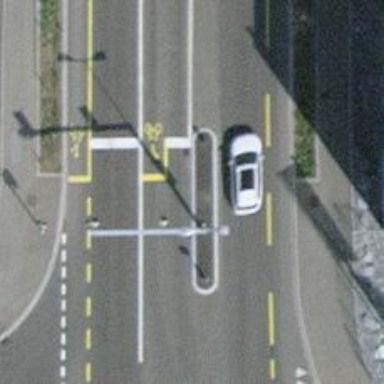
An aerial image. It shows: Asphalt road with primary highway designation. It includes separate cycle lane and sidewalk.